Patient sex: F
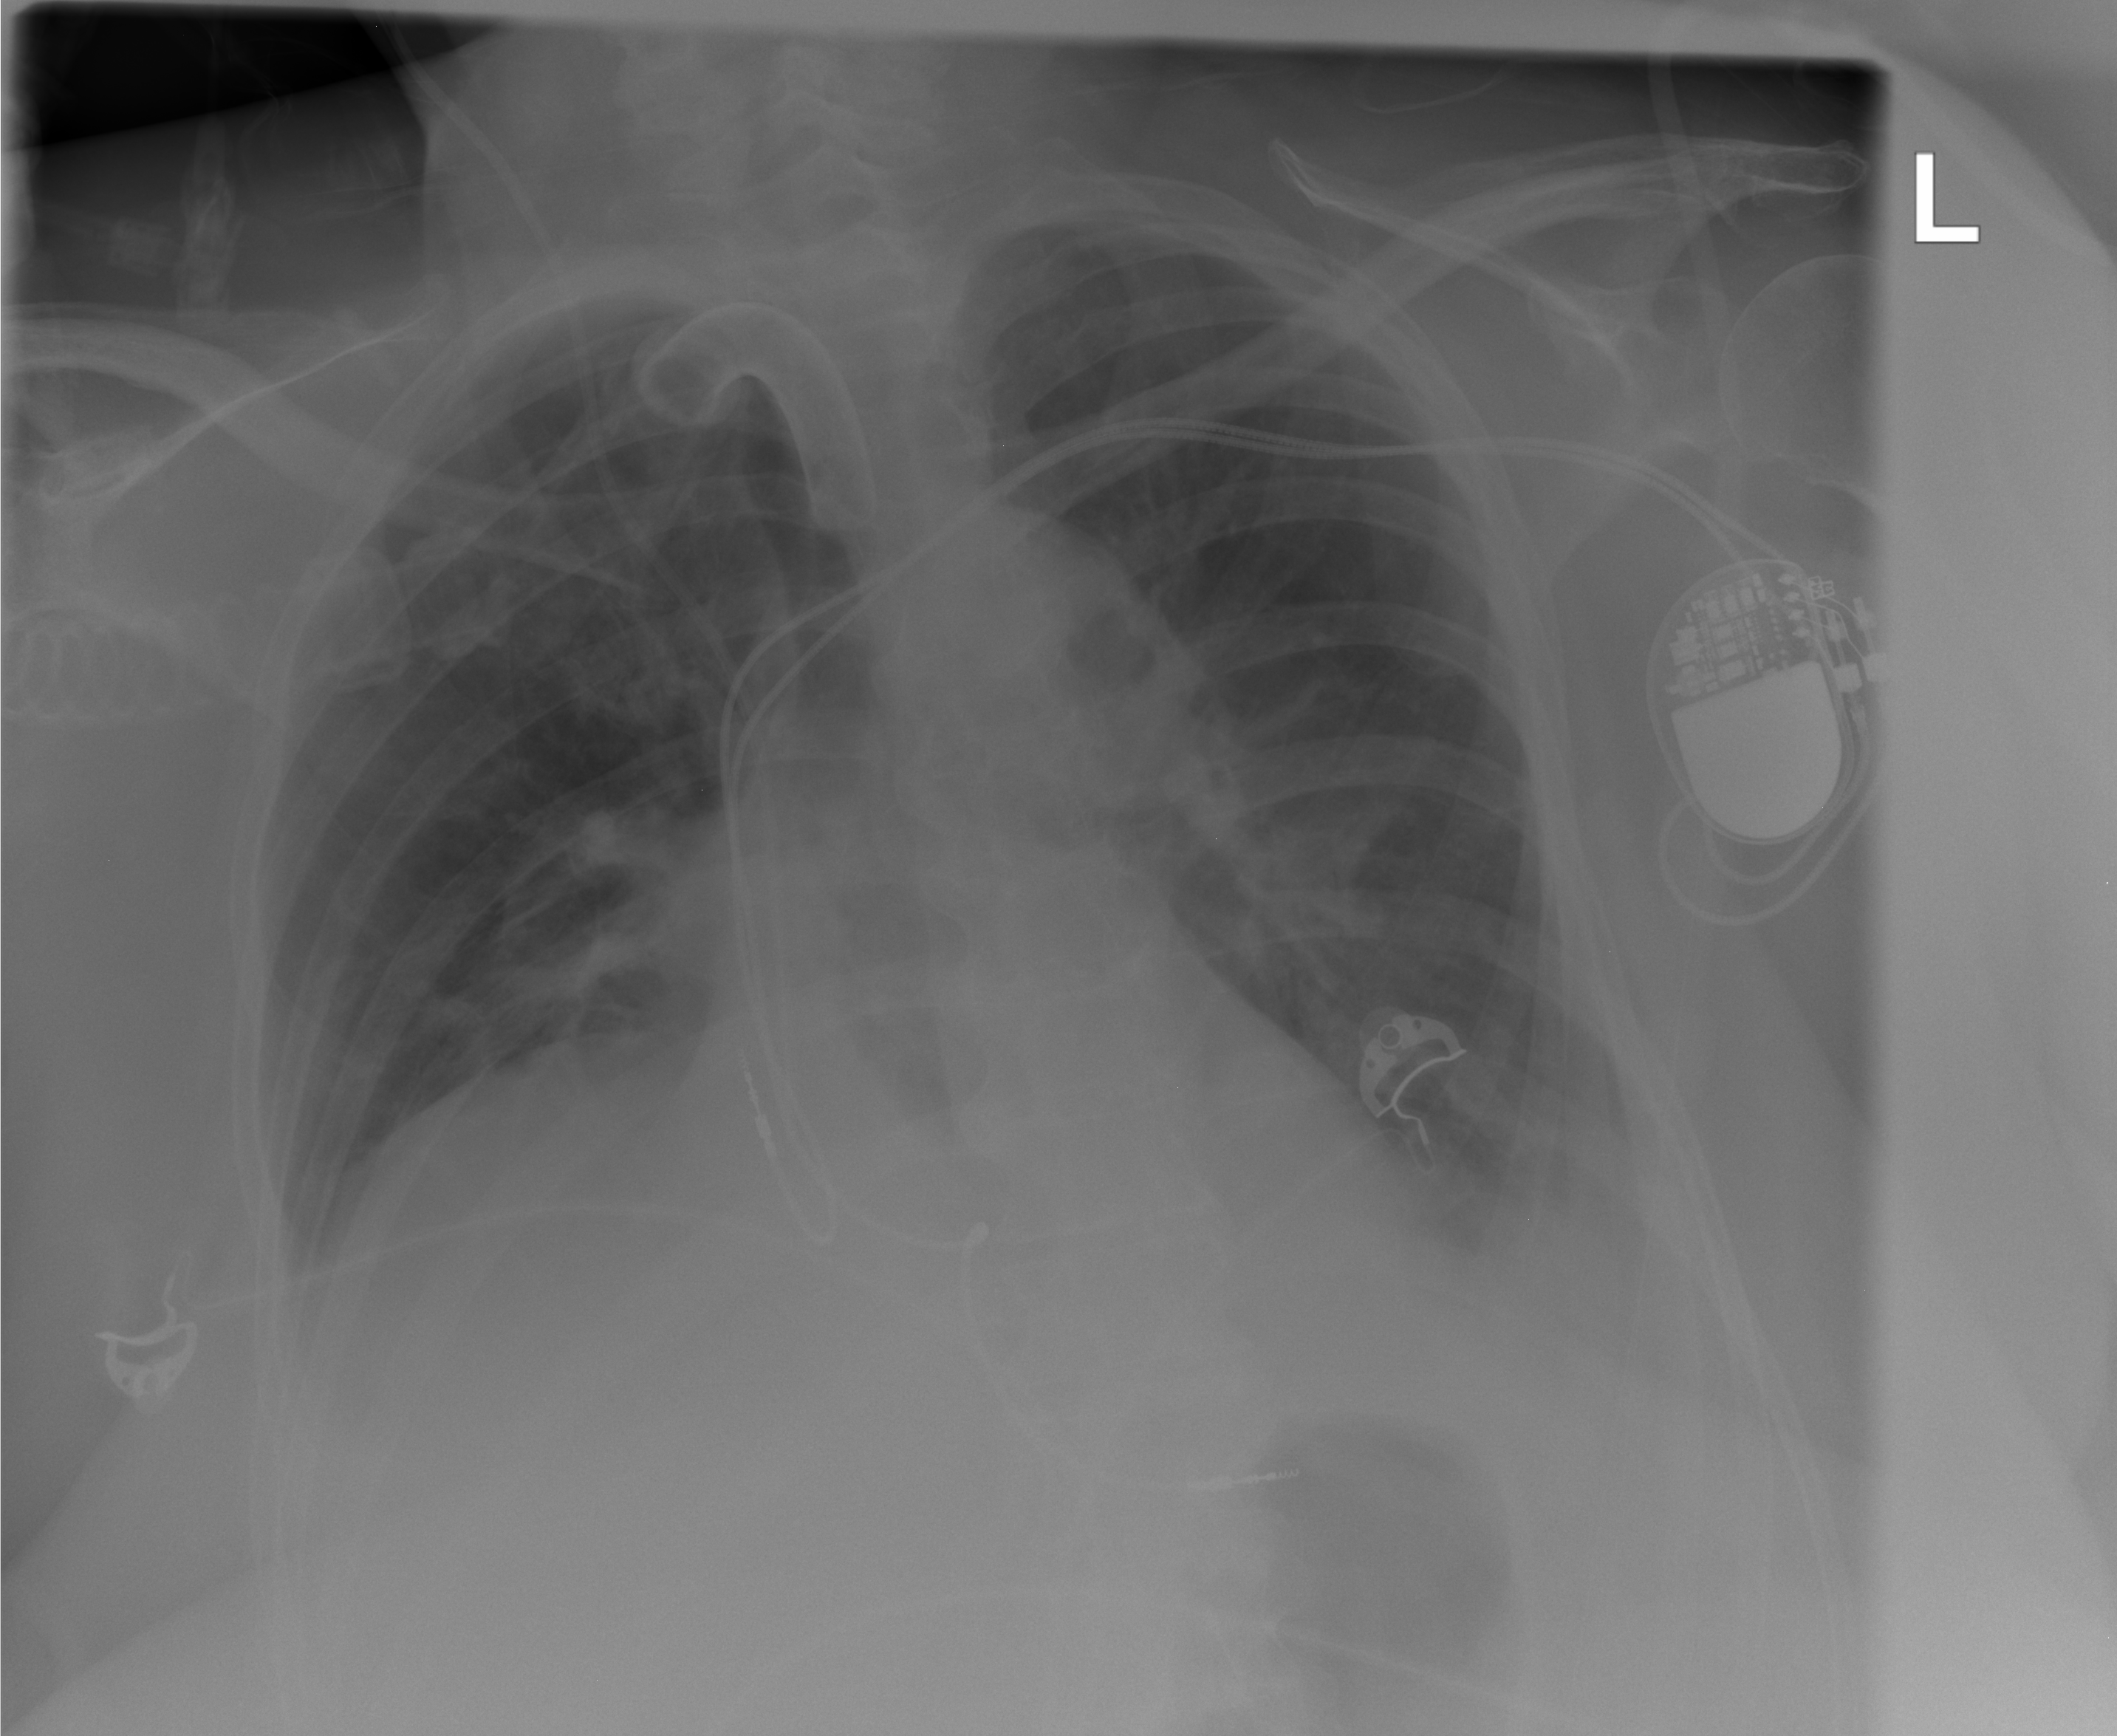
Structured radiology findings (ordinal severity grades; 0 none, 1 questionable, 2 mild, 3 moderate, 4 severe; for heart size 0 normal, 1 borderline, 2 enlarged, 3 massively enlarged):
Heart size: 2
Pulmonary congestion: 0
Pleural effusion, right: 0
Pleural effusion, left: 2
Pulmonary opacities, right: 0
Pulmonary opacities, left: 0
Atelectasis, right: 2
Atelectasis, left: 2